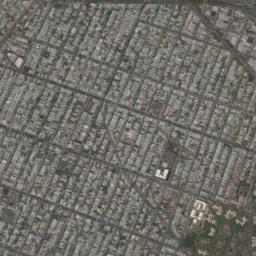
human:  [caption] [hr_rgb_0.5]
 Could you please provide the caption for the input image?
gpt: There are many densely arranged buildings and several roads and many trees in a business district .

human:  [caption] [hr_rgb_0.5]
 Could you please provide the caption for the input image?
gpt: A dense commercial area has lots of buildings and some roads go through the commercial area .

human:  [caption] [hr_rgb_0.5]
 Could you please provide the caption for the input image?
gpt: The buildings are well spaced .

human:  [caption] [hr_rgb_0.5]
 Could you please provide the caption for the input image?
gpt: The commercial area is consist of many buildings .

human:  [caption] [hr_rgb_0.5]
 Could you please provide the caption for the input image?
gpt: There are many white buildings on a dense commercial area .